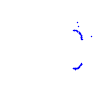
Particle: kaon